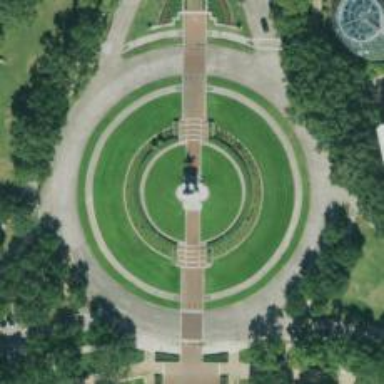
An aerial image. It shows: Memorial featuring statue.